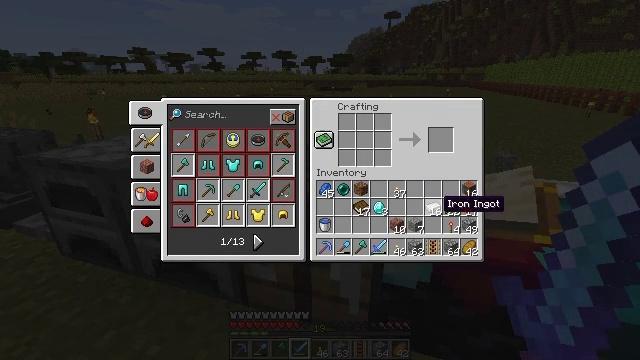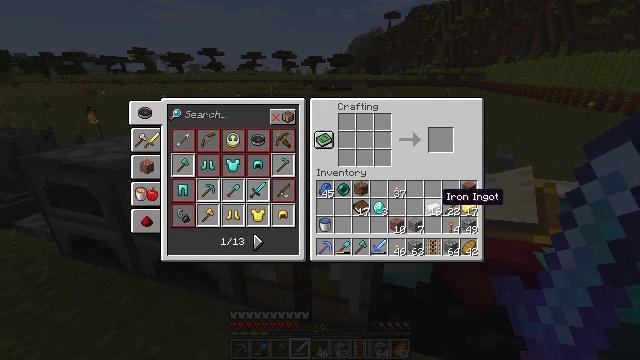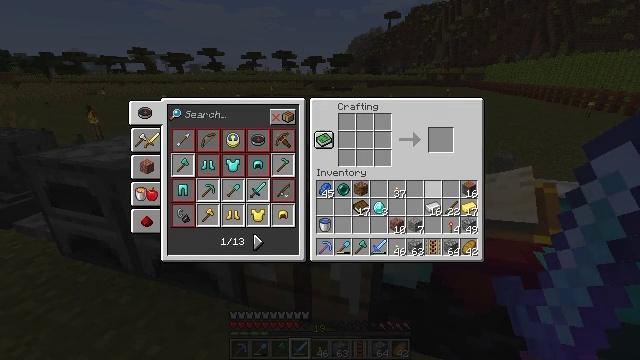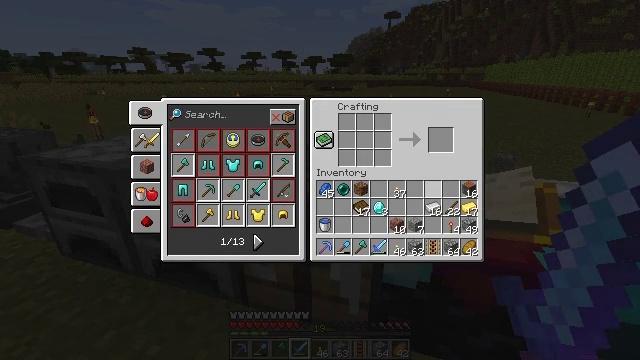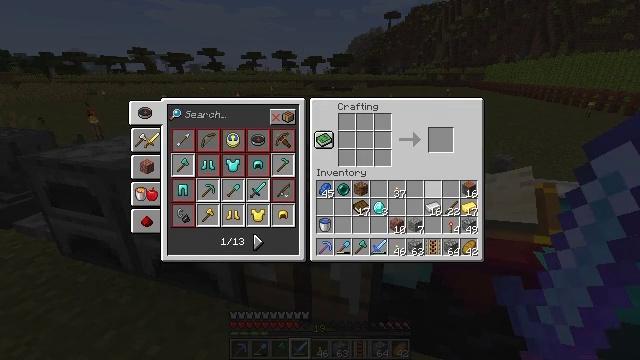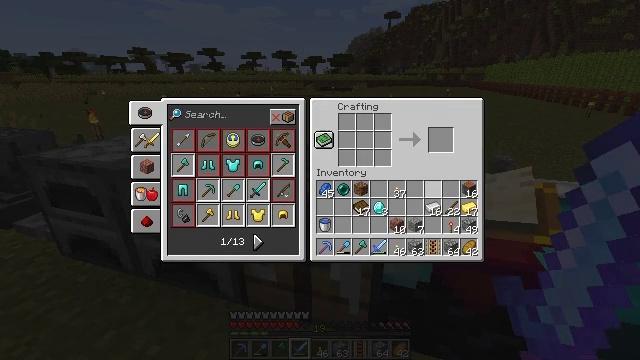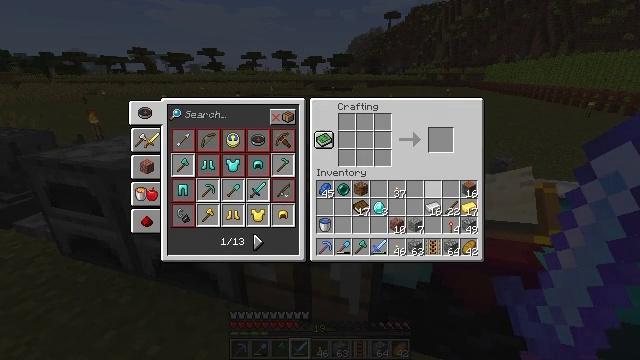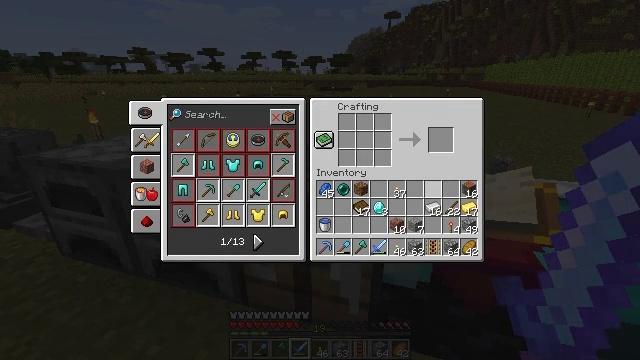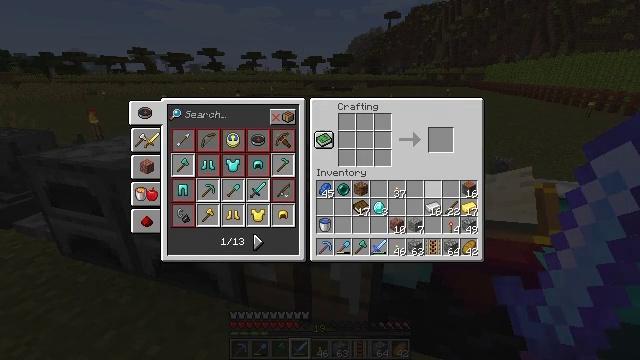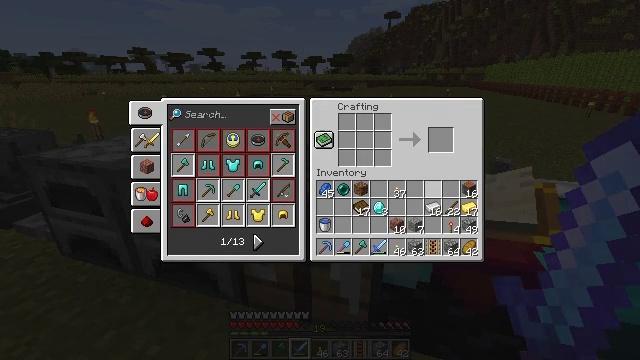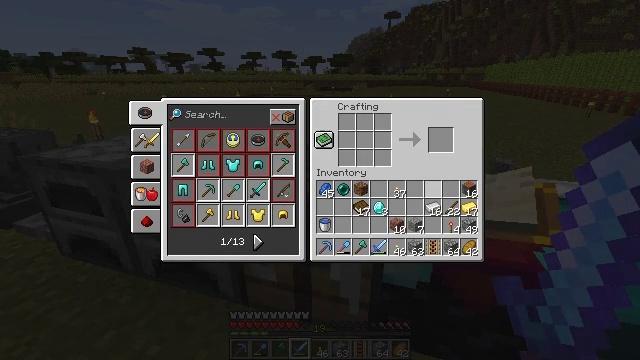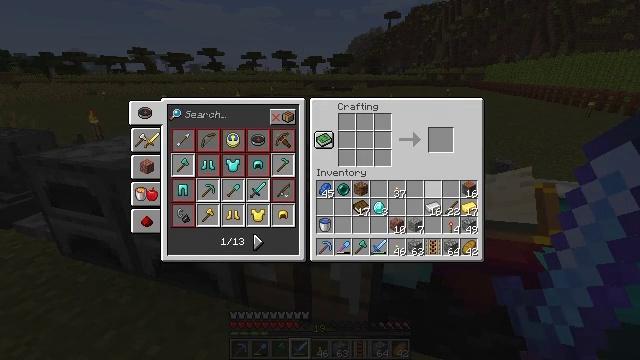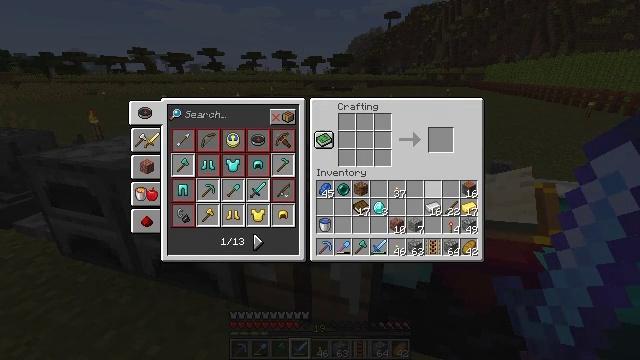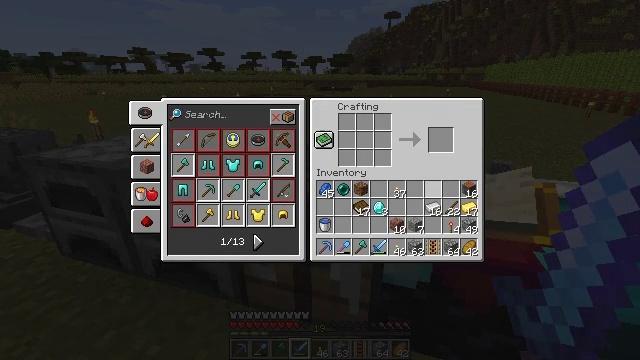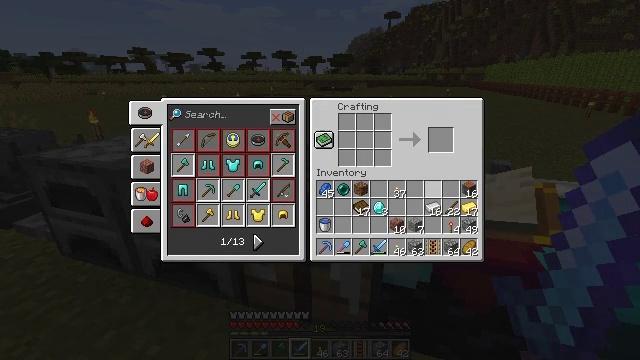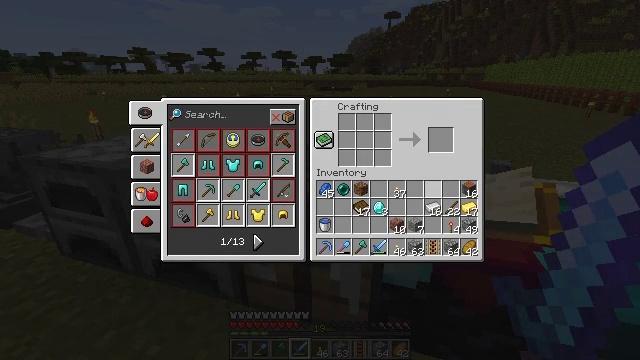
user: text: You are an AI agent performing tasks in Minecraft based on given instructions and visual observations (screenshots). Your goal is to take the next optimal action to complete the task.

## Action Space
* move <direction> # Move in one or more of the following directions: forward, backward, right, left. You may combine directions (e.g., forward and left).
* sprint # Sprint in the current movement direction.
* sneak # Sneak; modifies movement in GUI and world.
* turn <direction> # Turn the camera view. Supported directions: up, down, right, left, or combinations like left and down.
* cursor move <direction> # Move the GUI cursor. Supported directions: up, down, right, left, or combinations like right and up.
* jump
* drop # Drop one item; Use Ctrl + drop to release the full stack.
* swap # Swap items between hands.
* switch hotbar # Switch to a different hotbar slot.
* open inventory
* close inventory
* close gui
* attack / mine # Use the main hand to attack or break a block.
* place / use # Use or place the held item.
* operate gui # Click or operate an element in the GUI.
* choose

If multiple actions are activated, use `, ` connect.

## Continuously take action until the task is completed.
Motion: motion action
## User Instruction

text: Drop a granite.
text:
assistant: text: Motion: cursor move up
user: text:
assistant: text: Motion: cursor move up
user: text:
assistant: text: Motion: no_op
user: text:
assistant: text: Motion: no_op
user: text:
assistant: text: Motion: no_op
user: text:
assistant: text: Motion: no_op
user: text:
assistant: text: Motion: no_op
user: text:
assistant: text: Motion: no_op
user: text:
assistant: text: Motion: no_op
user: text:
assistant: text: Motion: no_op
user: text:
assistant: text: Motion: no_op
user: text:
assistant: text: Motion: no_op
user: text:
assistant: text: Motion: no_op
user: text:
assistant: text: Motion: no_op
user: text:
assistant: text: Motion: no_op
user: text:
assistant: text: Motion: no_op
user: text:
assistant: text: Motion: no_op
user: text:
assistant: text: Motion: no_op
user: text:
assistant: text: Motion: no_op
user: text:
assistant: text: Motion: no_op
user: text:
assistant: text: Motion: no_op
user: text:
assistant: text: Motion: no_op
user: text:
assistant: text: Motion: no_op
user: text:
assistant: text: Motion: no_op
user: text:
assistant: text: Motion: no_op
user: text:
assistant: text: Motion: no_op
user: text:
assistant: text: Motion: no_op
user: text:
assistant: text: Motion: no_op
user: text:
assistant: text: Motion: no_op
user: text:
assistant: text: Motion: no_op